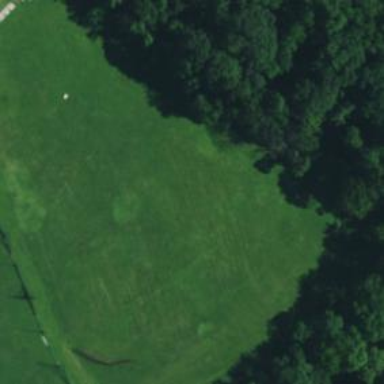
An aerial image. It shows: Grassy area designated as driving range for golf.